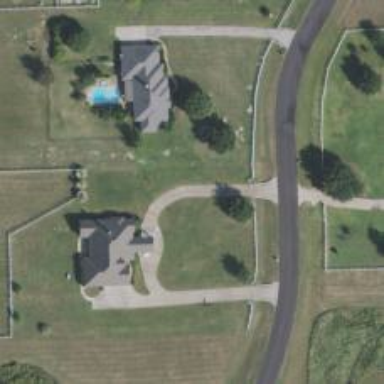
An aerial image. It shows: Driveway leading to service road.